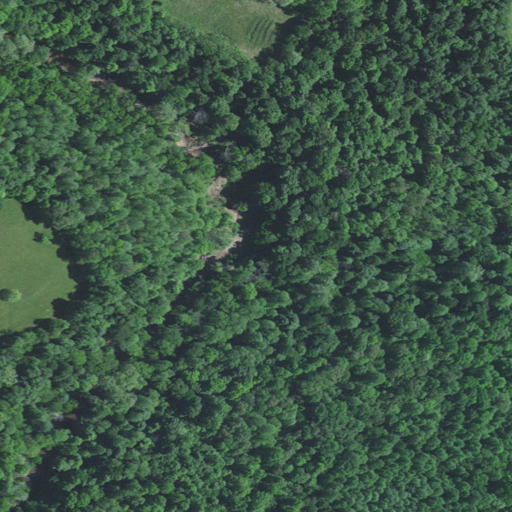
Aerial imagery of valley in Kentucky named Decker Hollow containing deciduous forest, mixed forest, and pasture